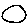
Label: circle